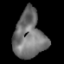
Tissue: lung
Cell type: T cells
Senescence score: 0.1528
Nuclear area (px): 1410
Mean DAPI intensity: 113.751